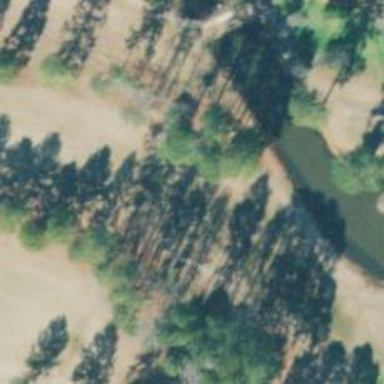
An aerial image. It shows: View of golf hole.